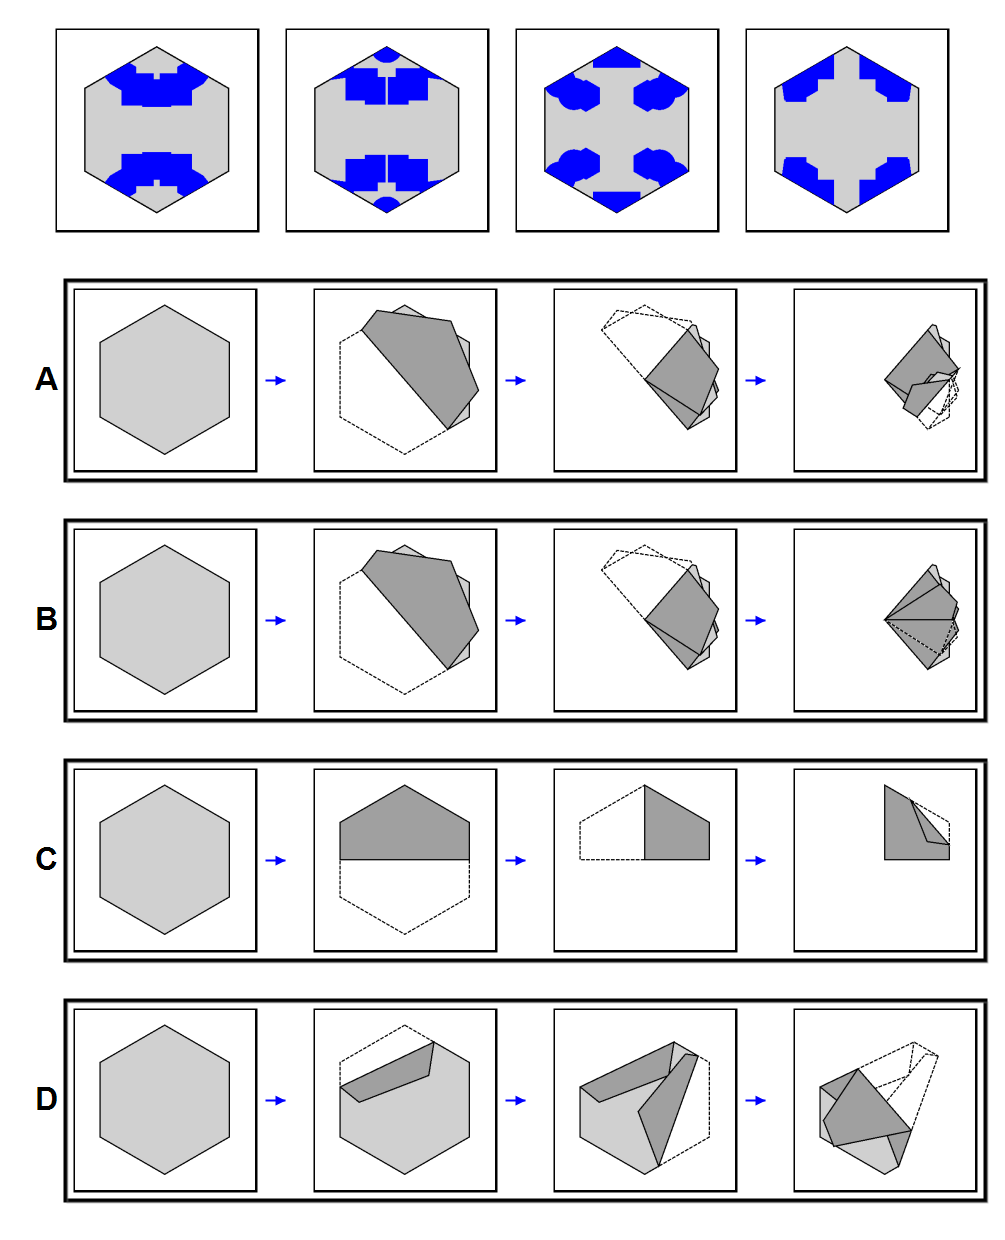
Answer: C